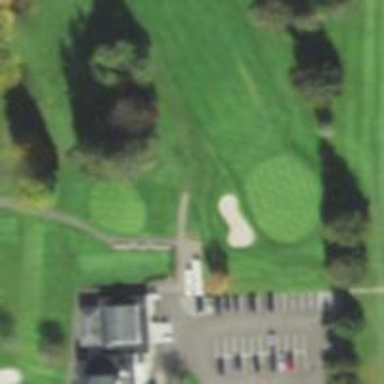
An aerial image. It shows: Golf cartpath that is also road path.